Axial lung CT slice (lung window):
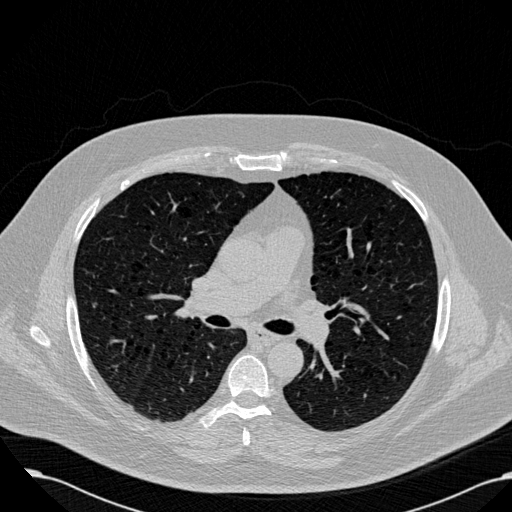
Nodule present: no